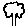
Label: tree